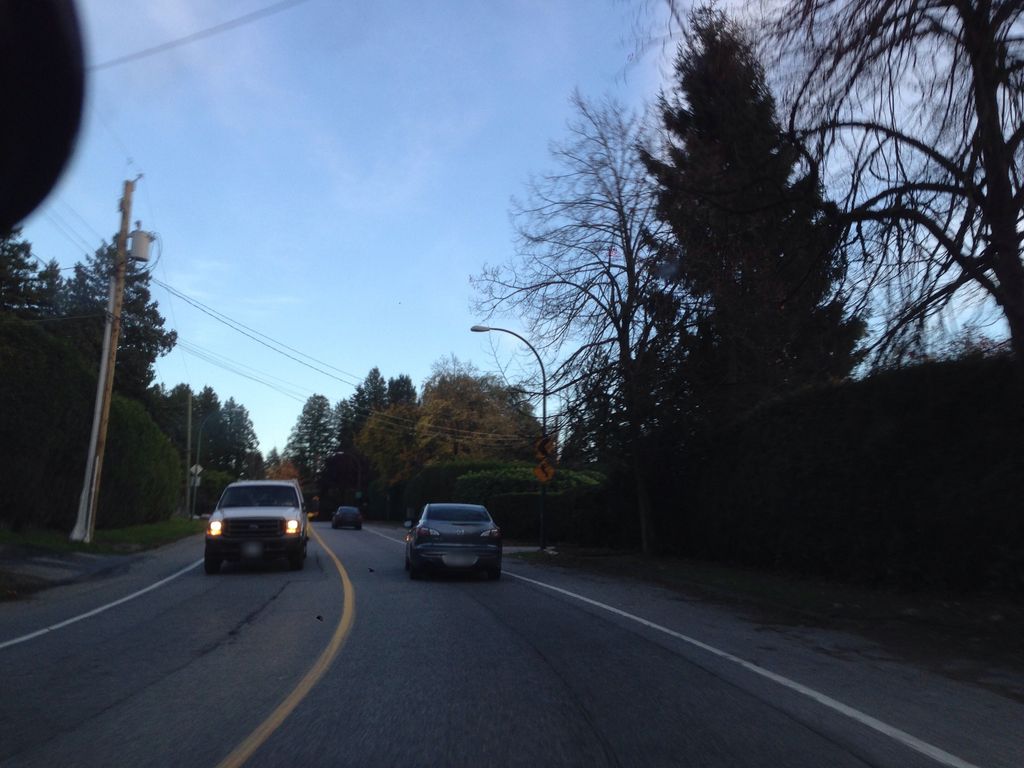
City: vancouver